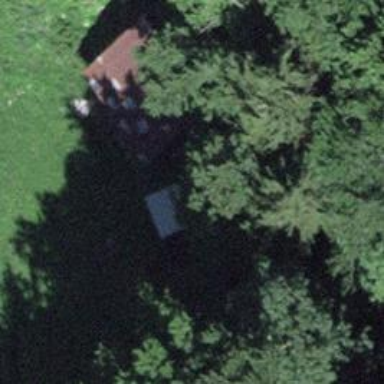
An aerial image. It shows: Barn.